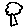
Label: tree